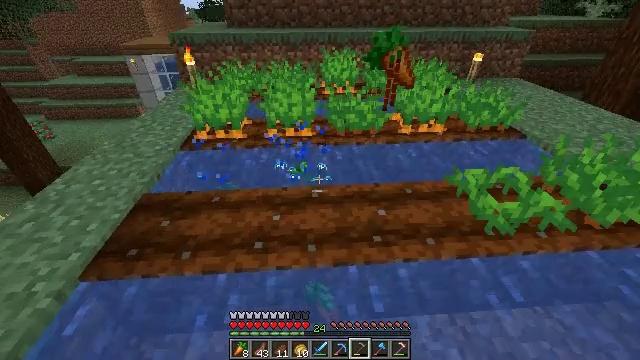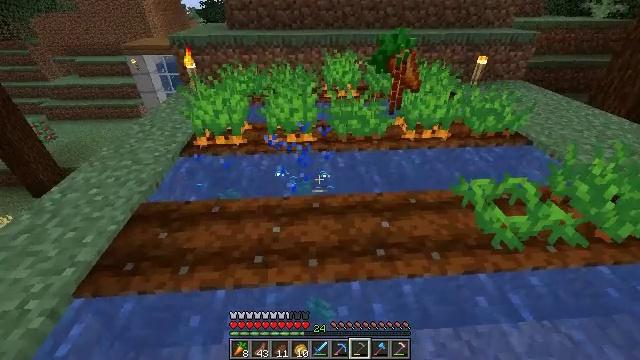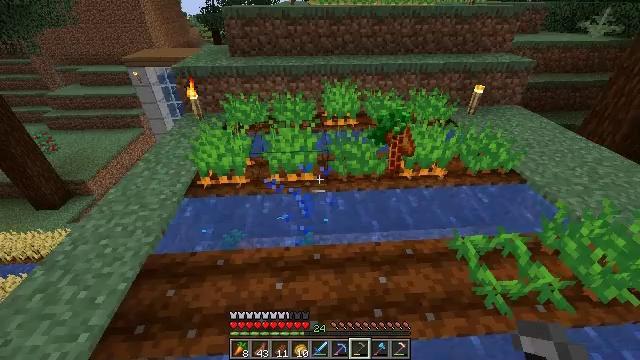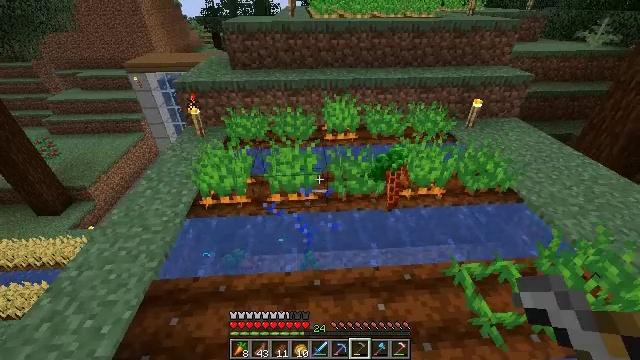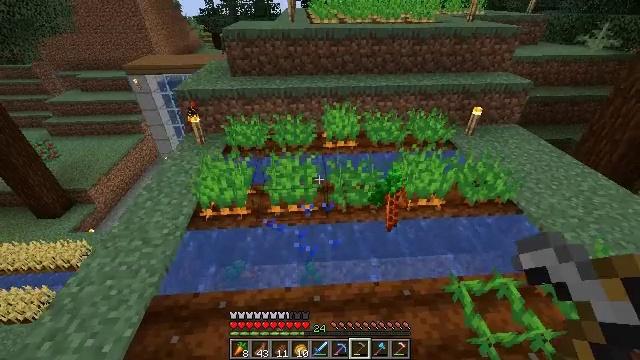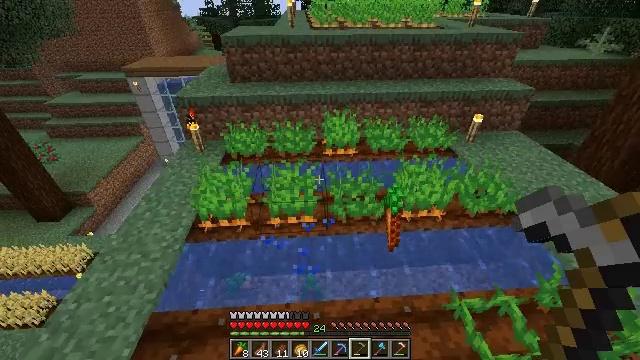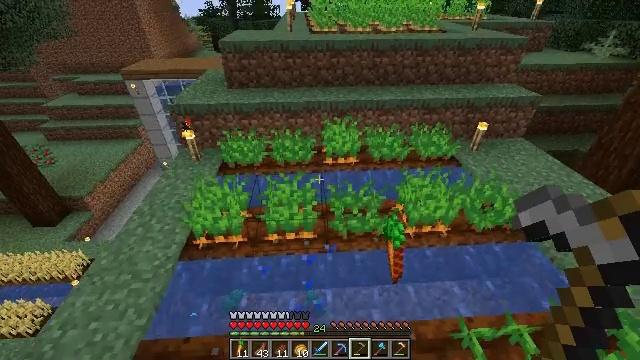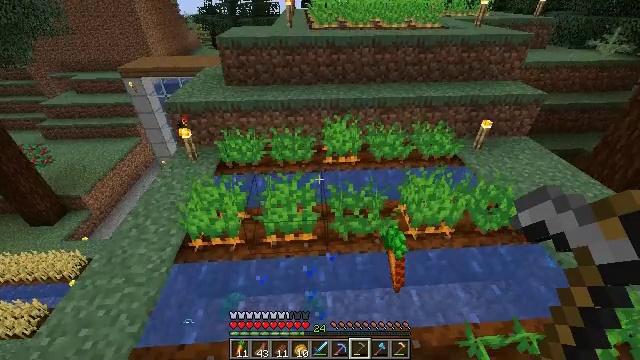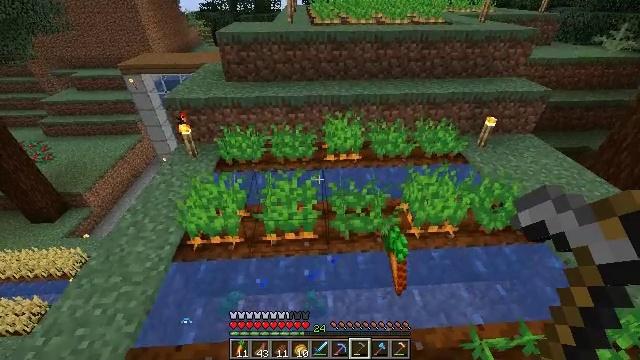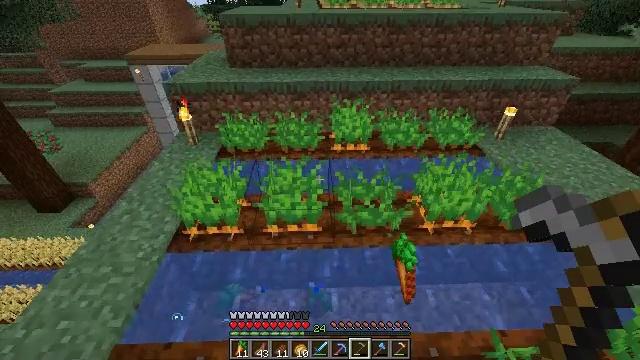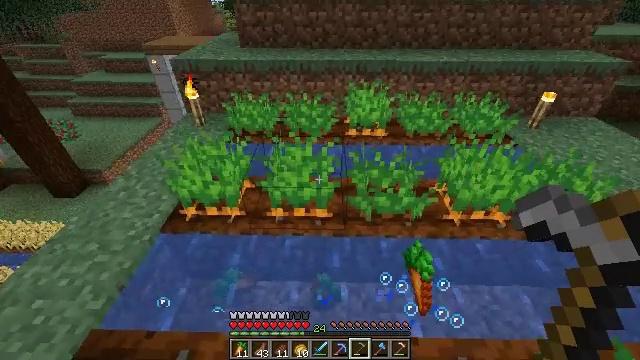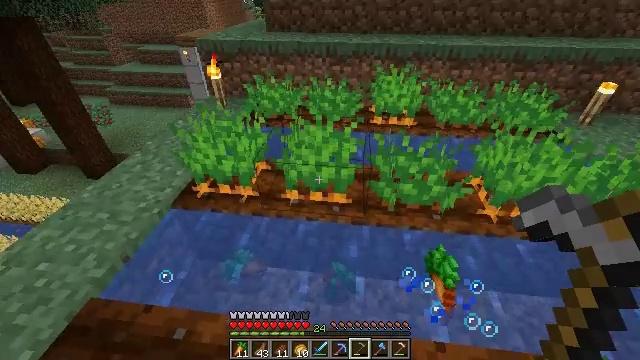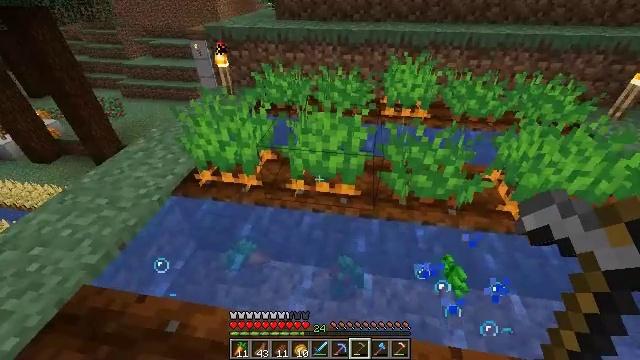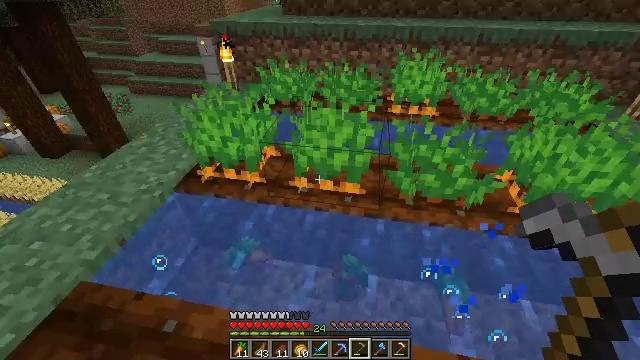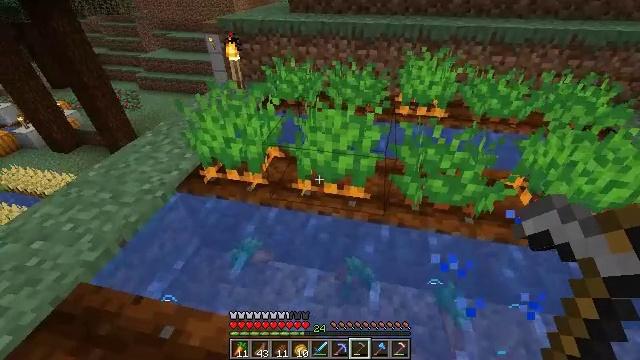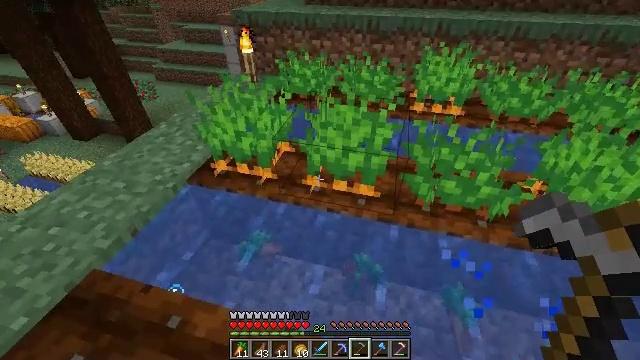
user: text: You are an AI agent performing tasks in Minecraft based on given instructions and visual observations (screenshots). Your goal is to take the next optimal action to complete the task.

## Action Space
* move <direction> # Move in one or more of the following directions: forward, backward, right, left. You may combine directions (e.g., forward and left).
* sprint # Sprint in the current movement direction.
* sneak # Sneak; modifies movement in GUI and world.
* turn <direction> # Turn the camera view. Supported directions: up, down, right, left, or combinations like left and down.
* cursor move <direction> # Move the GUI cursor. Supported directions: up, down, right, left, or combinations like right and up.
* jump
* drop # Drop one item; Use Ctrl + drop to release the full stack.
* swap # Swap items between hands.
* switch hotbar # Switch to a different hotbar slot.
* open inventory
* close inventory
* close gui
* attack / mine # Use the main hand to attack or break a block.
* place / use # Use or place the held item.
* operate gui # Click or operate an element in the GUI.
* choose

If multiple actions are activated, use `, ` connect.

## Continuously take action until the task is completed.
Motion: motion action
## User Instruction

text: Dig up carrots from the soil.
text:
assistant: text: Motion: move forward, jump
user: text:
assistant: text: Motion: move forward, jump
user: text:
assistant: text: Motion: move forward, jump
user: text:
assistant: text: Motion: move forward, jump
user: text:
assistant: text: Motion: move forward
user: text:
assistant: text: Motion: no_op
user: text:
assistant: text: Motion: no_op
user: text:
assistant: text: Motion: no_op
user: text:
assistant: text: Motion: turn left
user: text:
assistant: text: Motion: turn left
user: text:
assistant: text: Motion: turn left
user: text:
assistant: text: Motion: turn left
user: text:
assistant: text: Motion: turn left
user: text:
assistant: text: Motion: turn left
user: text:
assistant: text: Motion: turn left and down
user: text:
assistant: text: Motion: turn left and down
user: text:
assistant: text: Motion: turn left and down
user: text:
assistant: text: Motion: turn left and down
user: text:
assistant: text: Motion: turn left and down
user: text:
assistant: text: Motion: turn left and down
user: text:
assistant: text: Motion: turn left and down
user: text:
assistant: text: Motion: turn left and down
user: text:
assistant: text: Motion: turn left and down
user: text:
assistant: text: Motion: turn left and down
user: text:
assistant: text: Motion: no_op
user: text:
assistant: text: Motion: no_op
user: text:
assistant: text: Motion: no_op
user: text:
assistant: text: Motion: turn left
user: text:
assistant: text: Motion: no_op
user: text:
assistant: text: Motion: no_op